Question: I have the following code that starts a intent to send email message
'''
@Override
public void onPostExecute(File outfile) {
ProgressDialogRequestIcons d1 = (ProgressDialogRequestIcons) fm.findFragmentByTag("DIALOG_F2");
d1.dialogDismiss();
Intent intent = new Intent(Intent.ACTION_SEND);
intent.setType("text/plain");
Uri uri = Uri.fromFile(outfile);
intent.putExtra(Intent.EXTRA_STREAM, uri);
intent.putExtra(Intent.EXTRA_EMAIL, new String[] { getString(R.string.app_email) });
intent.putExtra(Intent.EXTRA_SUBJECT, "Icon Support for" + " " + this.getResources().getString(R.string.app_name));
intent.putExtra(Intent.EXTRA_TEXT, "I am using " + Build.DEVICE + " with Android version " + Build.VERSION.RELEASE);
this.startActivity(Intent.createChooser(intent, "Send eMail.."));
}
'''
However when the dialog pops up to choose the app to send it shows with no icons liket this

So then i tried another method as follows but still have same issue.
'''
public void startEmailIntentWithPackage(File icon_request){
try{
ShareCompat.IntentBuilder.from(this)
.setType("application/zip")
.addStream(Uri.parse("file://" + icon_request.getAbsolutePath()))
.addEmailTo(getString(R.string.app_email))
.setSubject("Icon Support for" + " " + this.getResources().getString(R.string.app_name))
.setText("I am using " + Build.DEVICE + " with Android version " + Build.VERSION.RELEASE)
.setChooserTitle("Send Email..")
.startChooser();
}
catch (Exception ignored)
{
}
}
'''
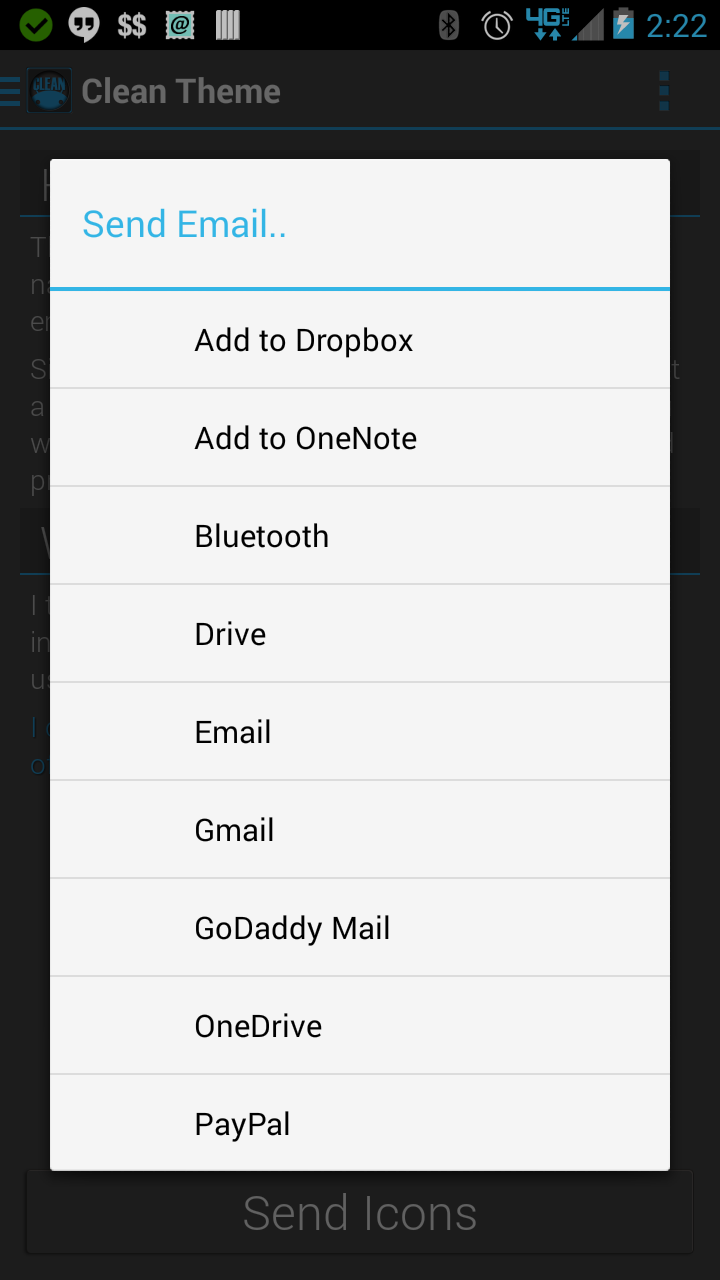
Answer: One of the annoyances with 'AsyncTask' is the move back to serialized execution by default, which started in earnest in API Level 13. This gets worse when libraries use 'AsyncTask' internally... and do not themselves use 'executeOnExecutor()' to opt into a thread pool.
My guess is that:
- 'execute()'- 'ShareCompat''execute()'
The solutions are either to:
- 'executeOnExecutor()'- 'Thread''onPostExecute()''onProgressUpdate()''AsyncTask'